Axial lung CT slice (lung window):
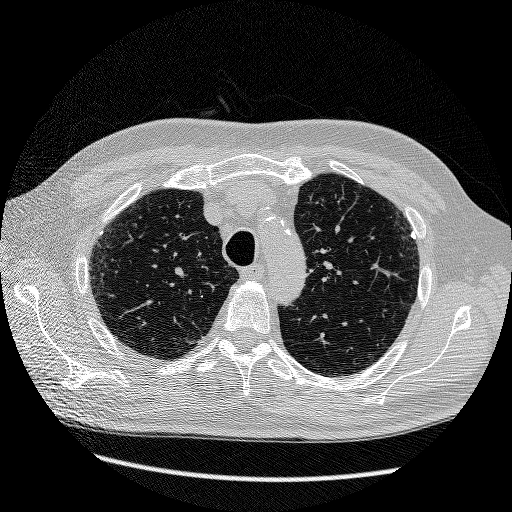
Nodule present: yes
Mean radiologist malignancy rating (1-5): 1